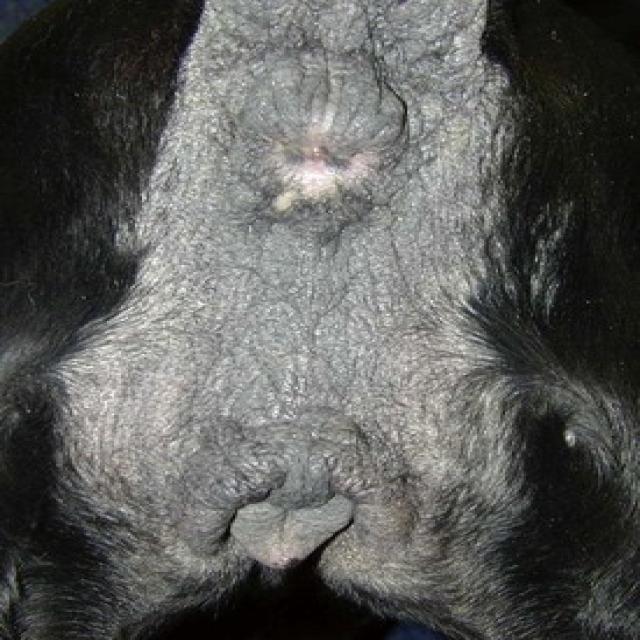
Canine hypersensitivity reaction — allergic skin response with urticaria, erythema, pruritus, and angioedema. May be food, environmental, or flea allergy related.